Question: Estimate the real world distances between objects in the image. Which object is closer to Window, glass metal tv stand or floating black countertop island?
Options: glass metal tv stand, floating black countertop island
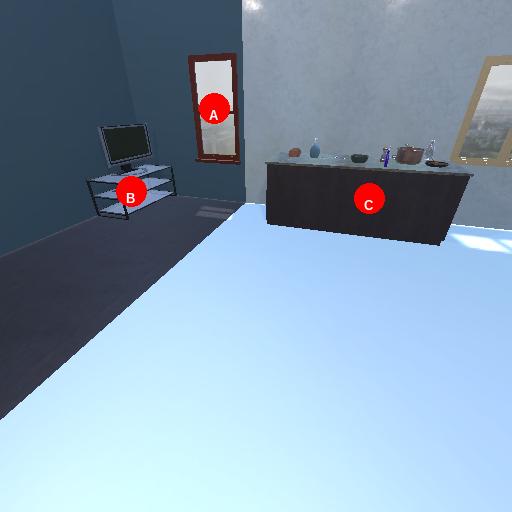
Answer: glass metal tv stand